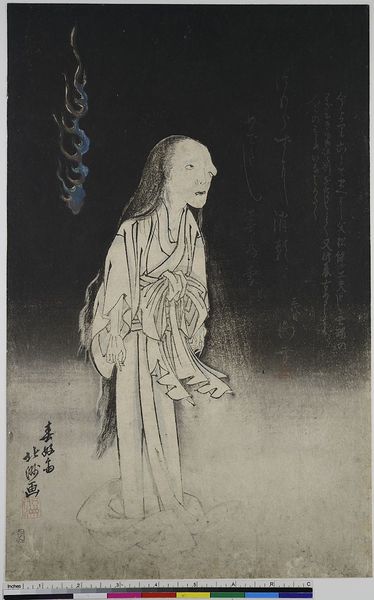
Künstler: Shunk&#x14D;sai Hokush&#x16B;
Standort: Hamburg
Institution: Museum für Kunst und Gewerbe Hamburg
Schlagwörter: blau, hand, frau, nase, schwarz, stirn, weiss, zeichen, augen, gesicht, haare, theater, kinn, holzschnitt, schrift, japanisch, asien, druckgraphik, druckgrafik, buchstaben, gespenst, asiatisch, chinesisch, zeit, schauspieler, farbholzschnitt, geist, schauspielerin, kabuki, edo, reproduktionen, druckerzeugnisse, theateraufführung, ukiyo, oiwa, totengeist